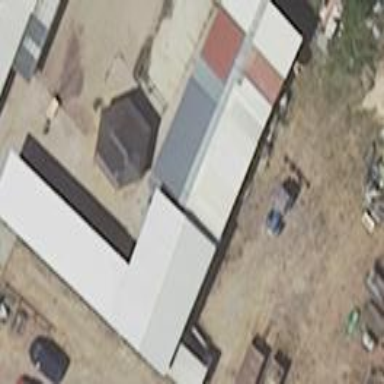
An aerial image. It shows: Shed.